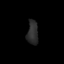
Tissue: lung
Cell type: Epithelial cells
Senescence score: 0.1546
Nuclear area (px): 261
Mean DAPI intensity: 43.613